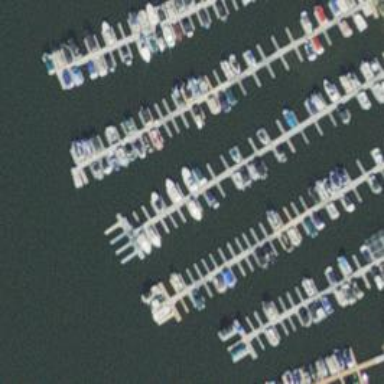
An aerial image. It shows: Man-made pier.